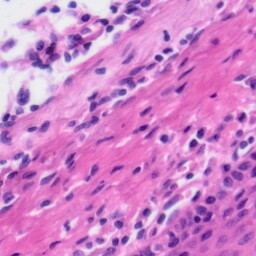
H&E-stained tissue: Tonsil